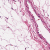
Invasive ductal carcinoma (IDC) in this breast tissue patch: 0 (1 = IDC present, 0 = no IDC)